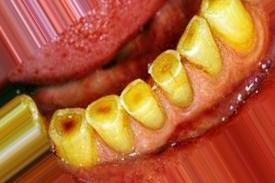
Condition: Tooth Discoloration